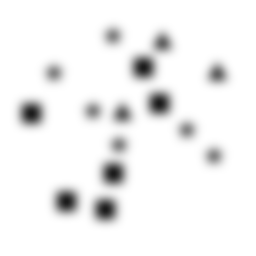
Squares: 6
Triangles: 3
Stars: 6
Total shapes: 15